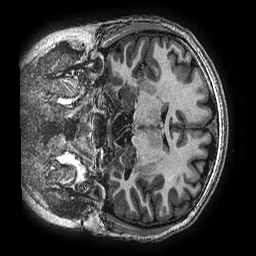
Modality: T1w
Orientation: coronal
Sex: female
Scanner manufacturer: ge
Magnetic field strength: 3 T
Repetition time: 0.00766 s
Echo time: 0.003476 s